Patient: sex M, age 45
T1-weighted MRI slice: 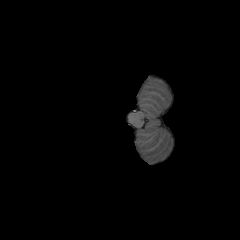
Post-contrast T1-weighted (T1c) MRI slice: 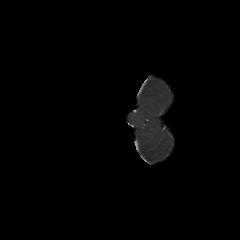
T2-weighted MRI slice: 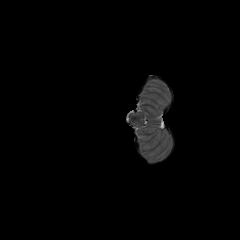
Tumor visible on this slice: no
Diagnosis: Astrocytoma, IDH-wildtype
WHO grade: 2